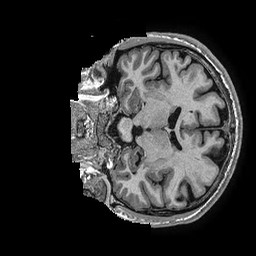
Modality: T1w
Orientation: coronal
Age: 32
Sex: male
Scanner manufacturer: ge
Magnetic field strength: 3 T
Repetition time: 0.006952 s
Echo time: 0.00292 s